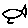
Label: fish